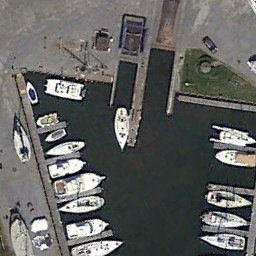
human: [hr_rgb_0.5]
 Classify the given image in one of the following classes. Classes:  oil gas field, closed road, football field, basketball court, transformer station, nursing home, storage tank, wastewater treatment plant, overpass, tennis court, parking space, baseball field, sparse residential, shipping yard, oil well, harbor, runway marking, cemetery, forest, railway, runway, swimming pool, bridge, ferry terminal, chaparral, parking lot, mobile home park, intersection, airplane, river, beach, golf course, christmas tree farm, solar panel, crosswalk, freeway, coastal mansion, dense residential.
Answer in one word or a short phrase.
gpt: ferry terminal